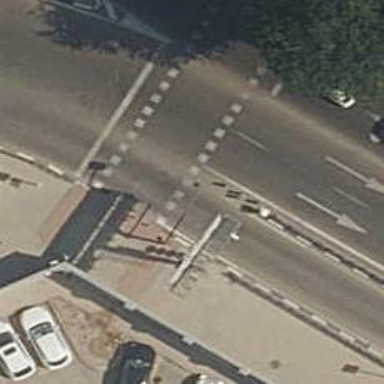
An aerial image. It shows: Road crossing with traffic signals.